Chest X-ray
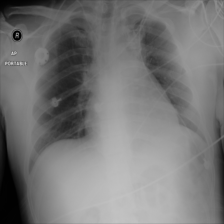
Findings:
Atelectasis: negative
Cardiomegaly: negative
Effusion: negative
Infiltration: negative
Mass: negative
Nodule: negative
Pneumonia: negative
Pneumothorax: negative
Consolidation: negative
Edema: negative
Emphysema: negative
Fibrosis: negative
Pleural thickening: negative
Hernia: negative